Question: I have a simple need to copy range from one sheet to another and I can do it differently, but I want to understand why this code dont work. Please, could you explain ?
'''
Sub cioy()
Dim wb As Workbook
Dim sh1 As Worksheet
Dim sh2 As Worksheet
Set wb = ActiveWorkbook
Set sh1 = wb.Sheets("sh1")
Set sh2 = wb.Sheets("sh2")
sh2.Cells.ClearContents
sh1.Range(Cells(1, 1), Cells(12, 8)).Copy Destination:=sh2.Range(Cells(1, 1))
End Sub
'''

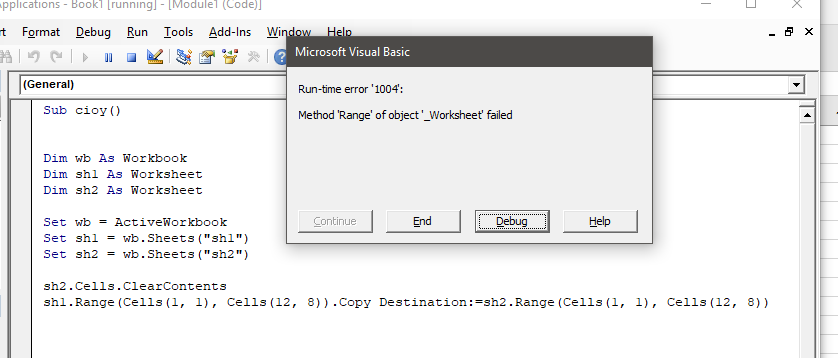
Answer: it's because <URL>.
so you would code:
'''
sh1.Range(Cells(1, 1), Cells(12, 8)).Copy Destination:=sh2.Cells(1, 1)
'''
or:
'''
sh1.Range(Cells(1, 1), Cells(12, 8)).Copy Destination:=sh2.Range("A1")
'''
what above should fix the error
---
also, be aware that without an explicit 'Sheet' reference, a 'Range' object would implicitly take it as 'ActiveSheet', so your code would be the same as:
'''
sh1.Range(ActiveSheet.Cells(1, 1), ActiveSheet.Cells(12, 8)).Copy Destination:=sh2.Cells(1, 1)
'''
which may not be what you need if 'sh1' isn't the currently 'sheet'.
hence you would more properly write:
'''
sh1.Range(sh1.Cells(1, 1), sh1.Cells(12, 8)).Copy Destination:=sh2.Cells(1, 1)
'''
or:
'''
Range(sh1.Cells(1, 1), sh1.Cells(12, 8)).Copy Destination:=sh2.Cells(1, 1)
'''
where you can notice you can omit the outer sheet reference, since using qualified 'Range' references as parameters of a 'Range' property leads the returned 'Range' reference the same sheet as that of the two parameters ones
finally you could avoid all that burden by using the 'Range(string address, string address)' notation of Range property and simply code:
'''
sh1.Range("A1:H12").Copy Destination:=sh2.Cells(1, 1)
'''
or:
'''
sh1.Range("A1:H12").Copy Destination:=sh2.Range("A1")
'''